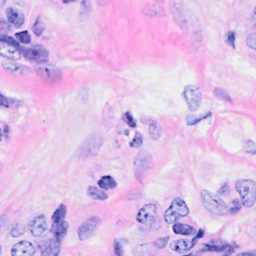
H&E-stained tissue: Breast